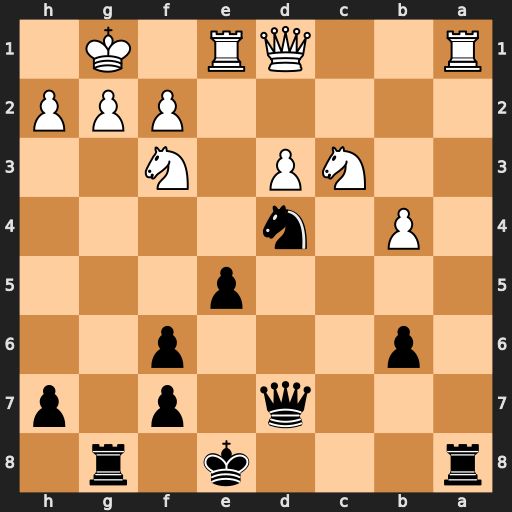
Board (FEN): r3k1r1/3q1p1p/1p3p2/4p3/1P1n4/2NP1N2/5PPP/R2QR1K1
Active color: b
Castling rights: q
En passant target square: -
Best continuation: Rxa1 Qxa1 Nxf3+